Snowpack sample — Rabbit Ears Pass, Jackson County, Colorado, USA (12/17/25, 1:08 PM MST)
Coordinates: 40.387, -106.625
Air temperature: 34 °F
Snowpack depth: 46 cm
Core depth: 10 cm
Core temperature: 30.2 °F
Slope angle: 6°, slope face: 165°
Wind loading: medium
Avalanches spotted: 0
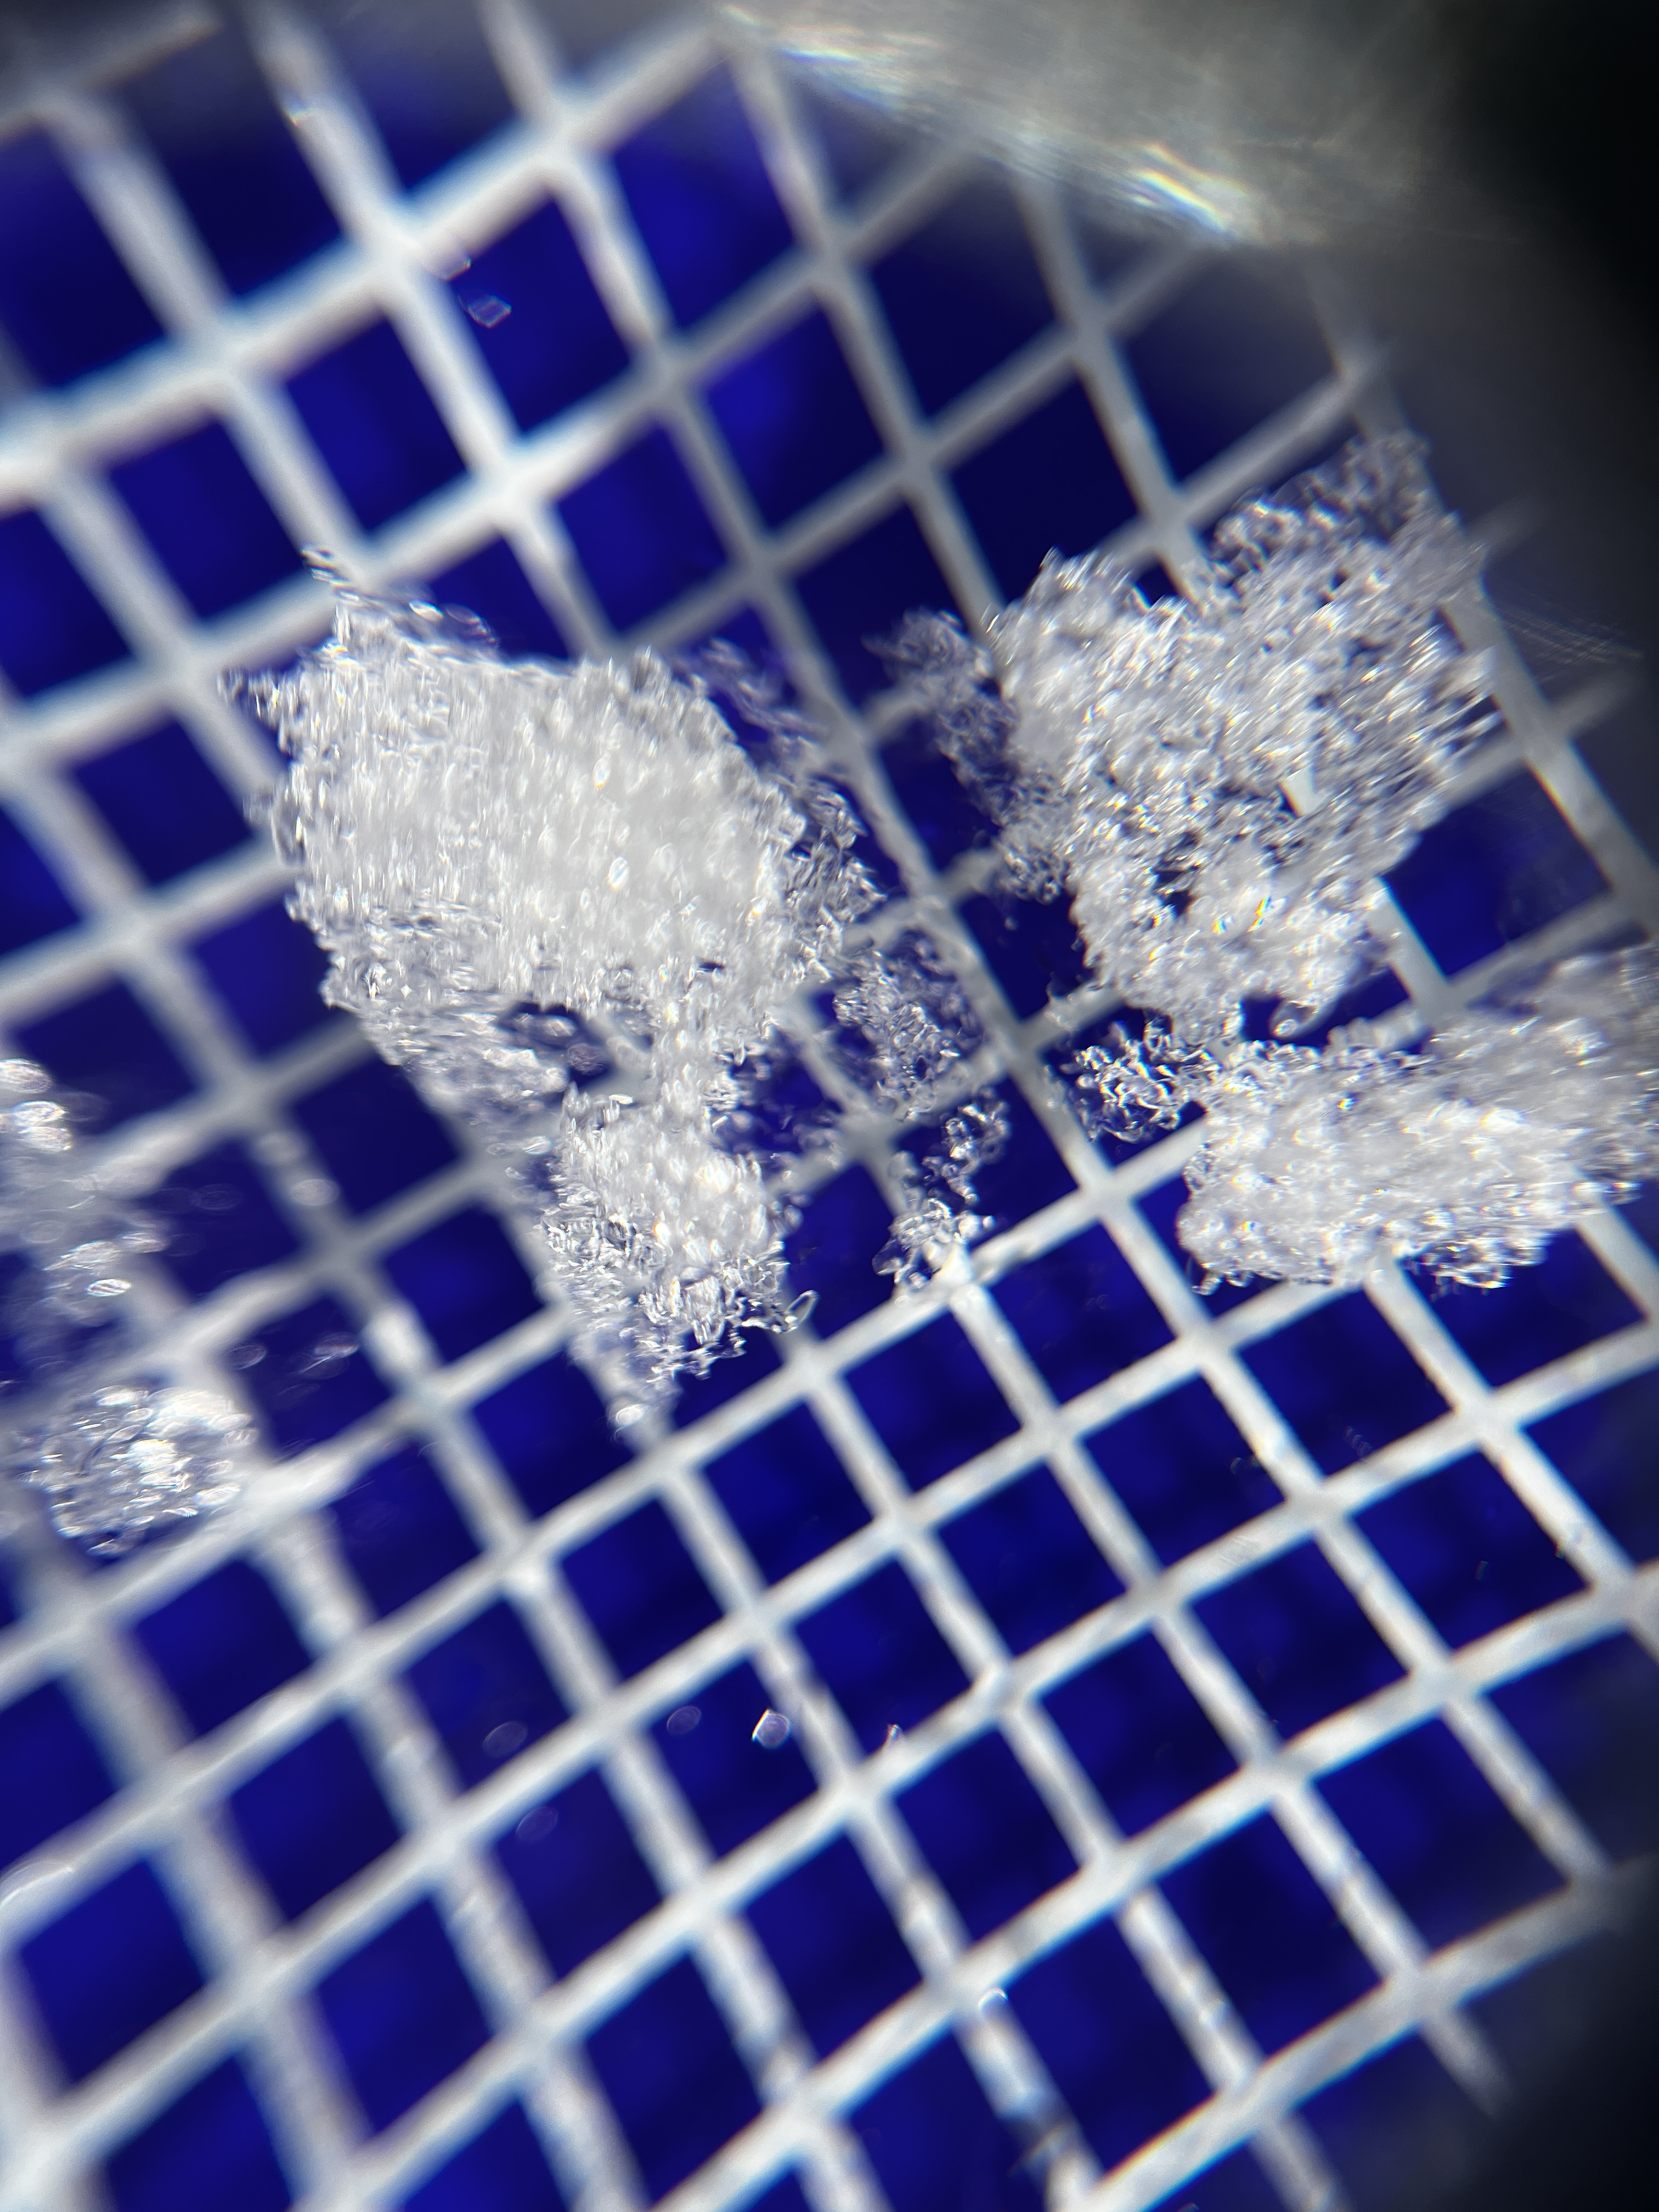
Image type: magnified_profile
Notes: No avalanches spotted nearby, although collected in a meadowy area with minimal risk on this face of the pass.